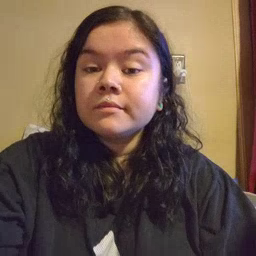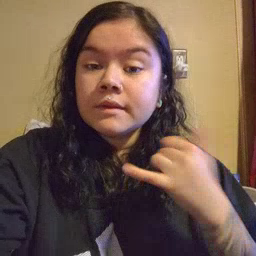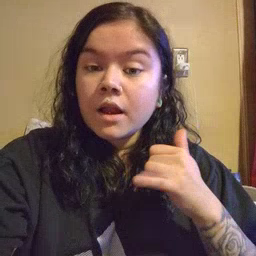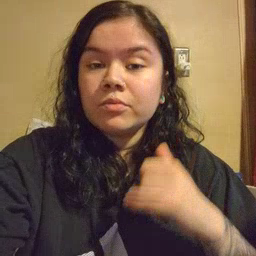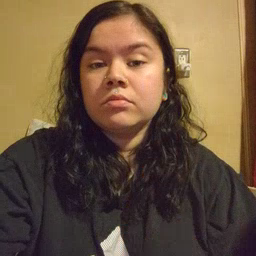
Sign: yellow